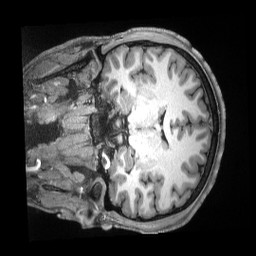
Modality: T1w
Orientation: coronal
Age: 19
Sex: male
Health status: ill
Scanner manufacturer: siemens
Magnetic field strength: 3 T
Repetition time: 2.5 s
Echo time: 0.00181 s